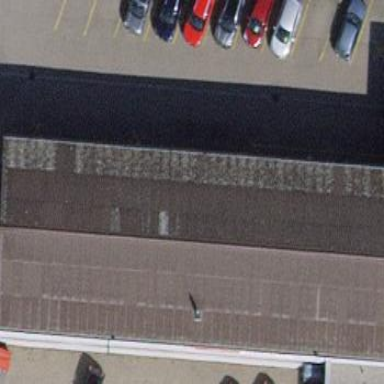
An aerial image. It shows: Industrial building with gabled roof. The building is used as car shop.